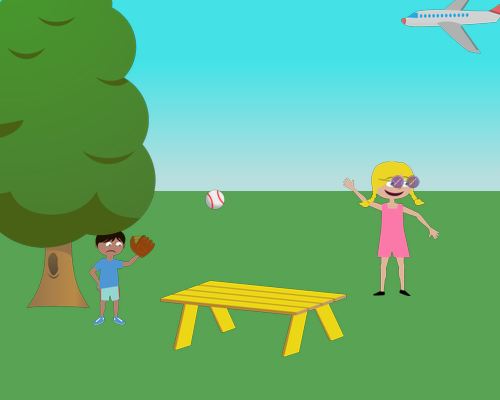
small airplane on the top right and medium plain tree on the left and small picnic table in the middle of grass and on the right bottom of the tree small standing sad boy wearing a baseball glove on his left hand and small baseball in the air and to the right of the boy but a bit above him medium girl smiling her right arm up she is looking to the right while wearing purple sunglasses